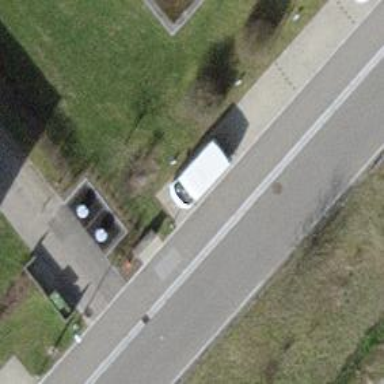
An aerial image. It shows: Street cabinet of man-made origin.